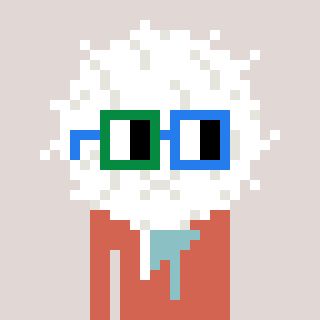
a pixel art character with square green and blue glasses, a cottonball-shaped head and a peachy-colored body on a warm background